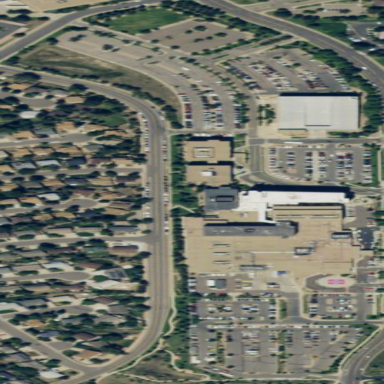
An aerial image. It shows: Healthcare facility identified as hospital.